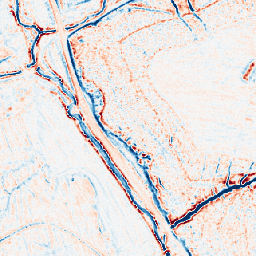
Category: edge_preserving
Decomposition family: bilateral
Decomposition parameters: d: 9
sigma_color: 150
sigma_space: 25
Upsampling method: area
Upsampling parameters: scale: 4
Upsampling scale: 4